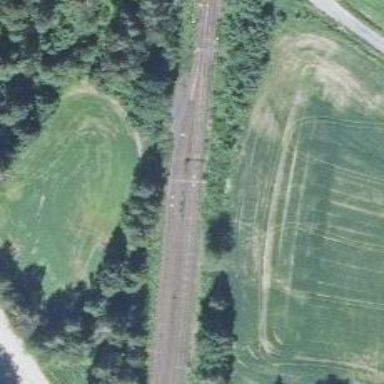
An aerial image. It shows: Railway track with electrified contact lines. This is siding track.